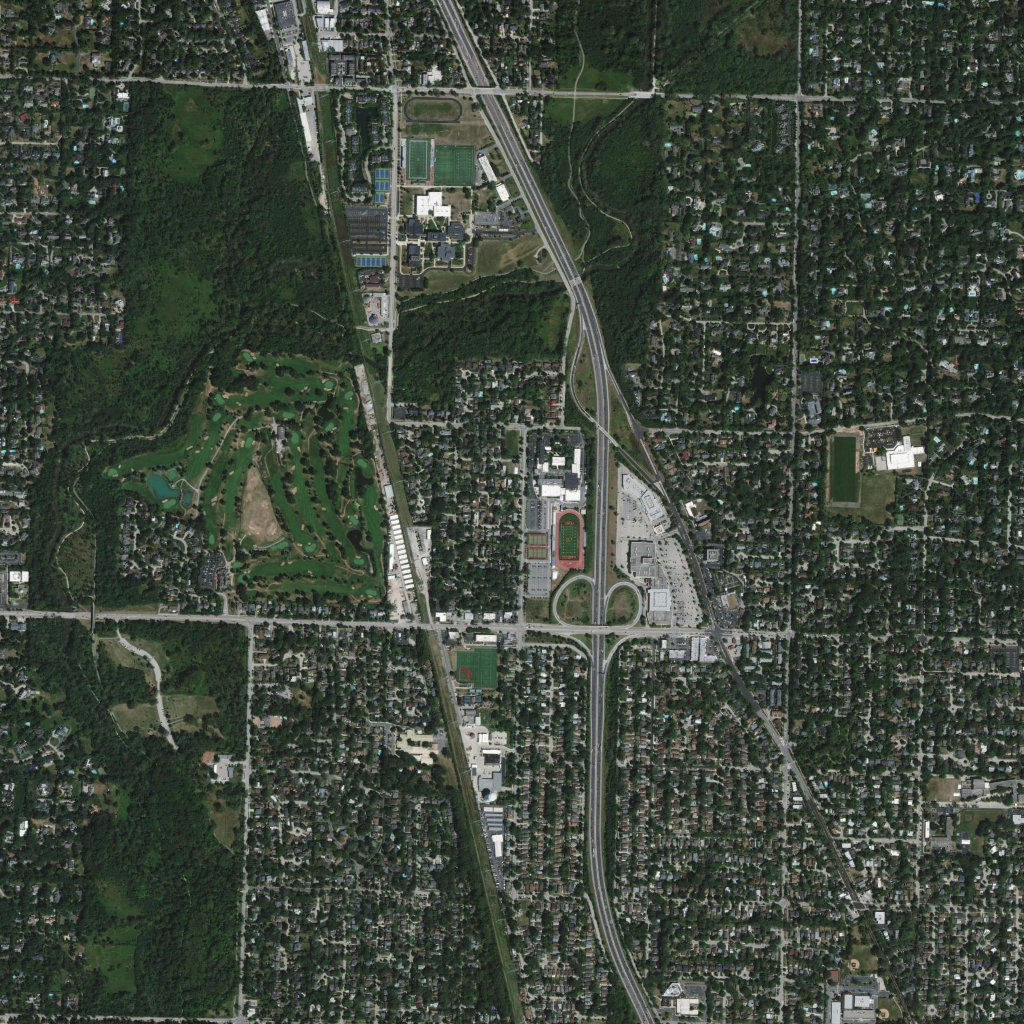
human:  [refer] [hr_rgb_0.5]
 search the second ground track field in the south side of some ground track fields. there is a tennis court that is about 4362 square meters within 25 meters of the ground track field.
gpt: <box>[[54, 49, 57, 55, 0]]</box>

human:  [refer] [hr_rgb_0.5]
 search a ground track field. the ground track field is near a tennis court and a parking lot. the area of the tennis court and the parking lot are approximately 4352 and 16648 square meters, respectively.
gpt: <box>[[39, 9, 46, 12, 0]]</box>